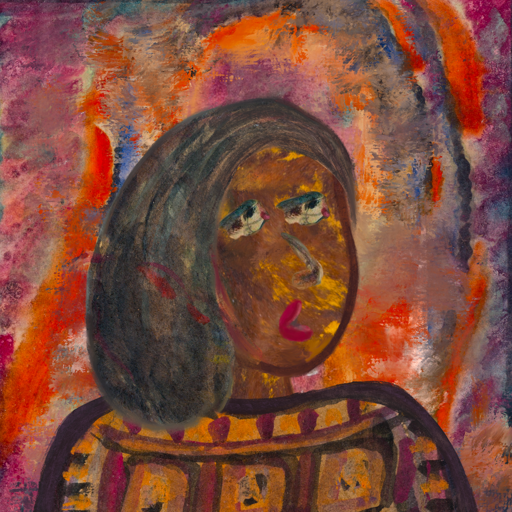
Background: Experience, Head And Neck Side: Comrade, Face Side: Pipe, Bust: Doll, Hair Side: Gypsy_Mother, Head Accessory: Blank, Second Necklace: Blank, Necklace: Blank, Baby: Blank